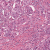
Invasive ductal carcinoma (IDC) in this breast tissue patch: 1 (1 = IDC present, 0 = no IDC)